Question: I have a custom share button on my website. When I click in on my desktop computer I have it opening up a AddThis share popup. That works fine. When I open my website on my iPhone, my custom share button does nothing. How do I make it open my iPhone's sharing options Facebook, Twitter, Message, Mail? I don't care if I use a 3rd party share tool or not, I would prefer something like if(iphone)window.opennativesharesheetftw()
In chrome on my iPhone the browser's share options look different but when you click facebook it uses the good native facebook share sheet. I want to use that. I don't want to open a new browser window to the mobile facebook website.
I've tried googling this but I get no results that have anything to do with what I'm searching for.
Then when the user clicks Facebook I want this to show up:

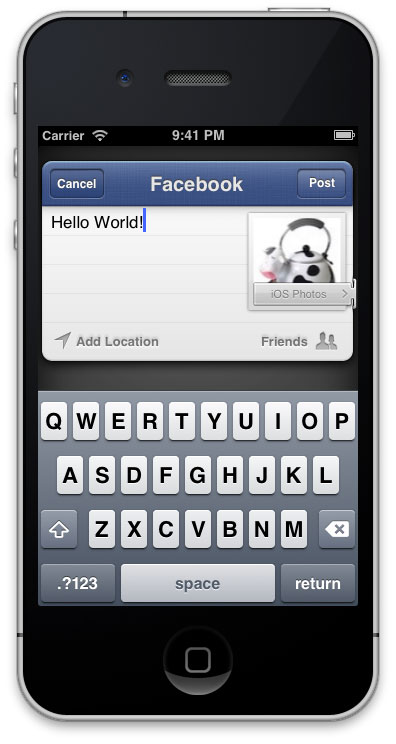
Answer: Nope Safari provides no interface to programatically display its UIActivityViewController - Could you imagine how bad that would be if sites could put javascript code that brought that up whenever they felt like it? YIKES!
You could bring it up whenever you'd like if you were creating your own application, but as far as what you are able to do just creating a mobile site, there aren't too many options.
One 'trick' I've seen some sites do is detect that you're on iOS and put a fixed image at the bottom of the page that points to the share button. Well, I've seen people do that for the bookmark button, but you get the idea.